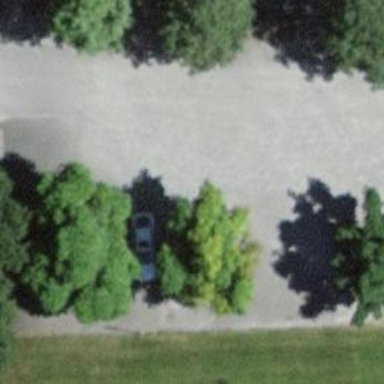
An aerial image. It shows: Road serving as parking aisle.